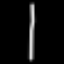
Label: line